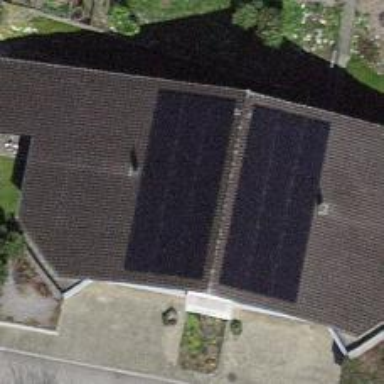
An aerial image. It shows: Solar power generator with photovoltaic panels.